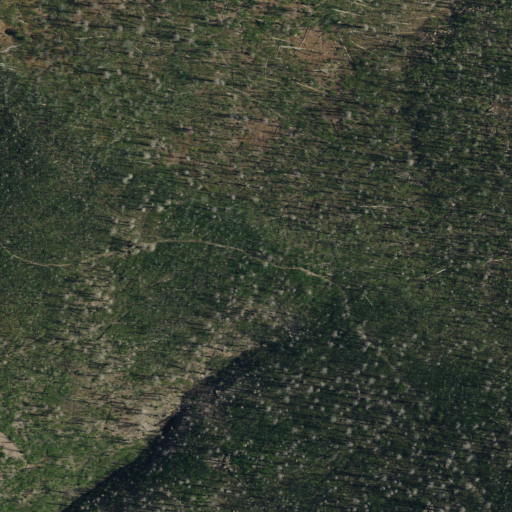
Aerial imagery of gap in New Mexico named West Fork Saddle containing only shrub